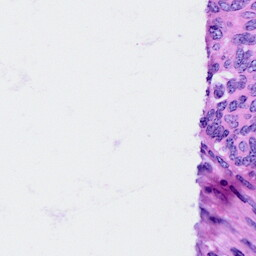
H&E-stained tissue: Cervix